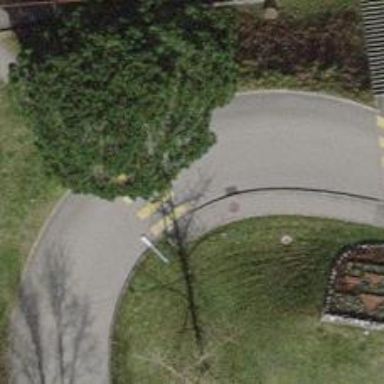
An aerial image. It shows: Paved path.